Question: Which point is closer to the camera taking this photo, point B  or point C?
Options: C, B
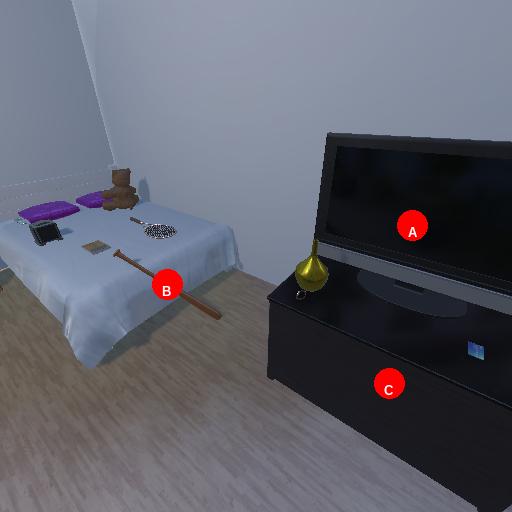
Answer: C